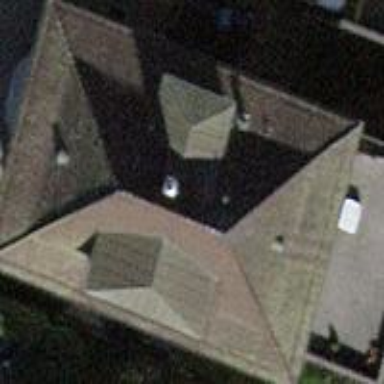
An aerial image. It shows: Hipped roof on apartment building.